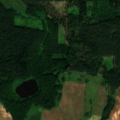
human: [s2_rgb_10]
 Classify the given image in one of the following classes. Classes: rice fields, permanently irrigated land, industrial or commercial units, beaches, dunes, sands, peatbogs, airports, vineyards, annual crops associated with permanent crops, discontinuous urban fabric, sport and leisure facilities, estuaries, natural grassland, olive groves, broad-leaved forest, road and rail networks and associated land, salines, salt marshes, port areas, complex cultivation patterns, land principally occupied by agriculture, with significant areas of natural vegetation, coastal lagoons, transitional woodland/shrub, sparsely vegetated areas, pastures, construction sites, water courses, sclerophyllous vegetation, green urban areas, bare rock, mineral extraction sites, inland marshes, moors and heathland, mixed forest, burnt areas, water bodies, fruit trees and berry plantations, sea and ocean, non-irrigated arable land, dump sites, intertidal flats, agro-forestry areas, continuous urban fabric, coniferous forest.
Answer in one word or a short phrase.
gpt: non-irrigated arable land, coniferous forest, mixed forest, transitional woodland/shrub